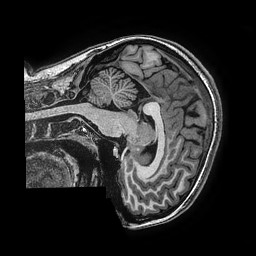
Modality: T1w
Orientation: sagittal
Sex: female
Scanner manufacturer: ge
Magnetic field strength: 3 T
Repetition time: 0.0077 s
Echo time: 0.003436 s